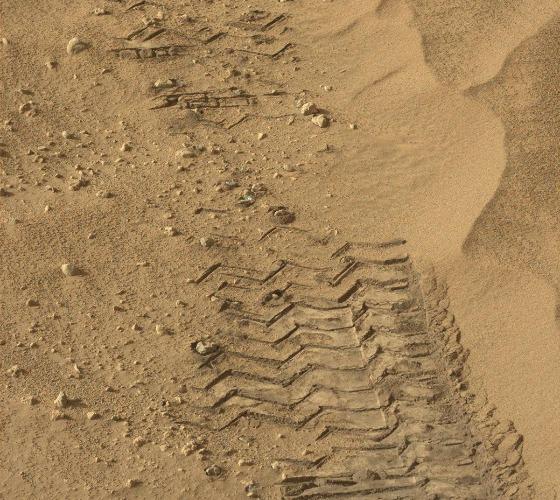
Terrain classes present: Gravel / Sand / Soil, Track